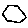
Label: hexagon